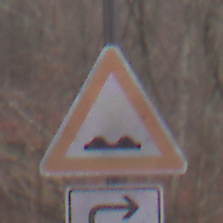
Verkehrszeichen: UnebeneFahrbahn
Zusatzzeichen unten: RichtungsangabeDurchPfeile5
Umgebung: Outdoor, Nature
Tageszeit: Midday
Wetter: Overcast
Licht: Natural
Jahreszeit: Autumn
Kontrast: LowContrast